Field crop: tomato
Growth stage: 1
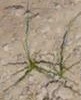
Species: cyperus